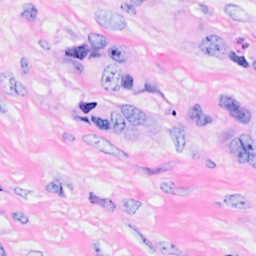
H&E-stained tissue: Breast